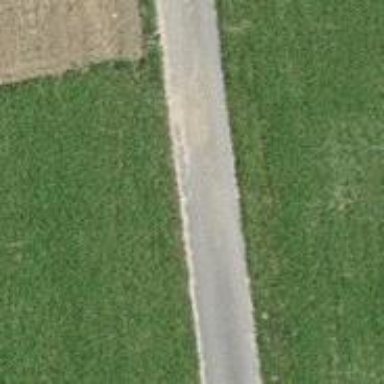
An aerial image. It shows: Well-maintained track road of grade 1.